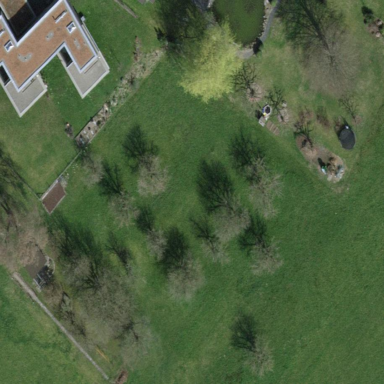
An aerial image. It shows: Orchard.